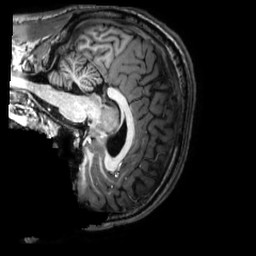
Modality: T1w
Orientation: sagittal
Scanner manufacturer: philips
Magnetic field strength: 3 T
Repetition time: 0.0096 s
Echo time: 0.0046 s